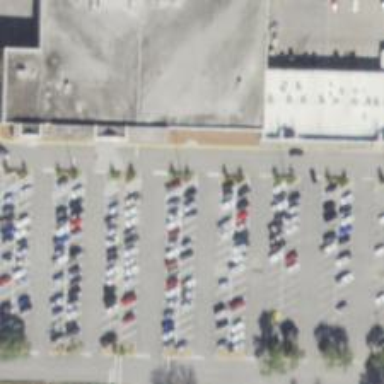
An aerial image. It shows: Parking space is available.